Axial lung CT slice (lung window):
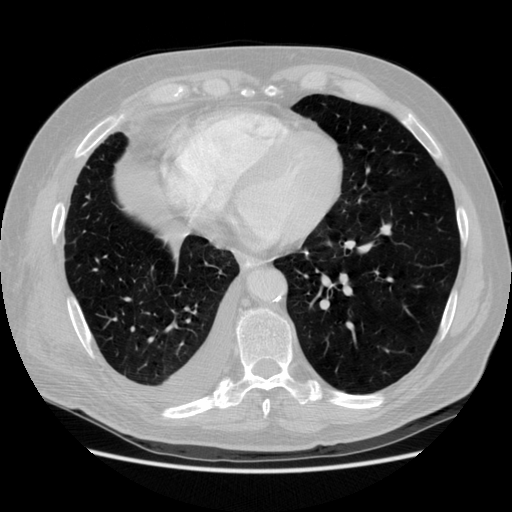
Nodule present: no